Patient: sex M, age 81
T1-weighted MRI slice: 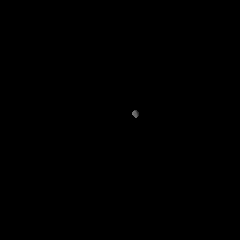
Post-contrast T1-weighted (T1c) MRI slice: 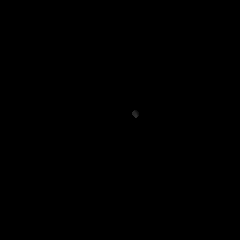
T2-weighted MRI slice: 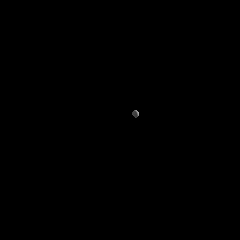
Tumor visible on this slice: no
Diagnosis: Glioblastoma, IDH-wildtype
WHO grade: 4